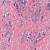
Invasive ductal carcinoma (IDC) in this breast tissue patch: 1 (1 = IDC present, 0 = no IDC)